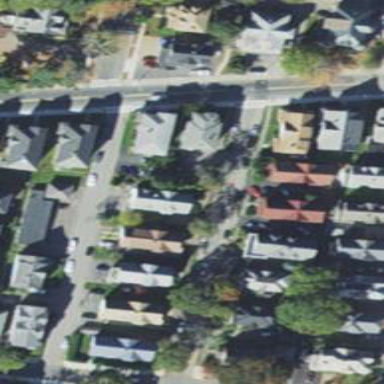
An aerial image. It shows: Sidewalk.